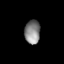
Tissue: lung
Cell type: Epithelial cells
Senescence score: 0.2377
Nuclear area (px): 363
Mean DAPI intensity: 131.791